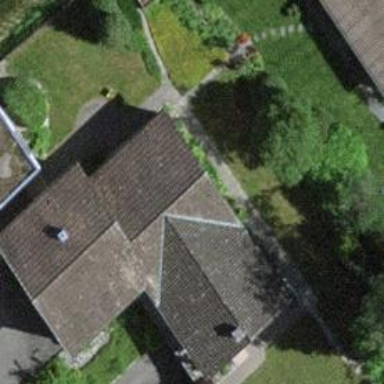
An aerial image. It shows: Detached building.